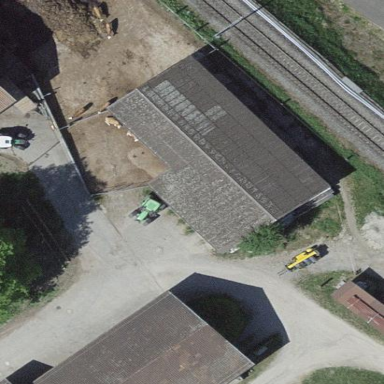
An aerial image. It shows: Rural barn.